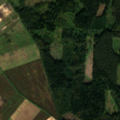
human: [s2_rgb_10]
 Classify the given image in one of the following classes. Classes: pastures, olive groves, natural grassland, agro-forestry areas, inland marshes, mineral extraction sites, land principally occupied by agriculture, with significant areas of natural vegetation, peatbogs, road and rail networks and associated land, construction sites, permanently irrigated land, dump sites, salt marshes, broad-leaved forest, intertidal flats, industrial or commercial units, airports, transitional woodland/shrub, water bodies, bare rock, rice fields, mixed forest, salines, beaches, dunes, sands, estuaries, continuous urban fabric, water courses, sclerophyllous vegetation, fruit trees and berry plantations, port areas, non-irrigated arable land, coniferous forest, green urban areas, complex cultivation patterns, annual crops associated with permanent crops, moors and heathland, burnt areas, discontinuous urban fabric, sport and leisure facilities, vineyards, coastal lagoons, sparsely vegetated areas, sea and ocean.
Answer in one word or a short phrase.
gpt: non-irrigated arable land, mixed forest